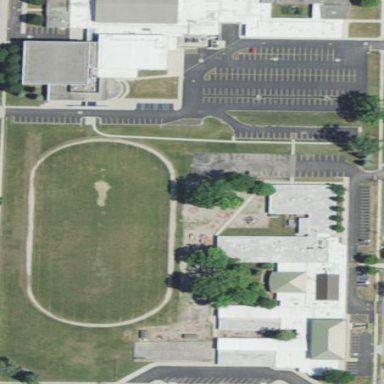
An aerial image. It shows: School.